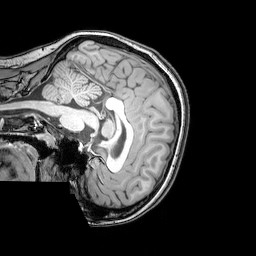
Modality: T1w
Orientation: sagittal
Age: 22
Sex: female
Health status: healthy
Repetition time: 0.081 s
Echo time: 0.037 s